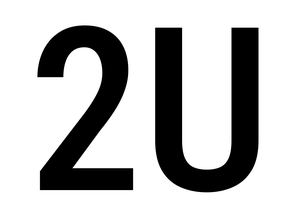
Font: Roboto_Condensed_Medium